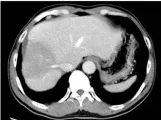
Changes in imaging throughout the treatment period. (E-H) CT scans of the abdomen at different times.
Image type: radiology (ct)